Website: lowes
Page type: billing-address
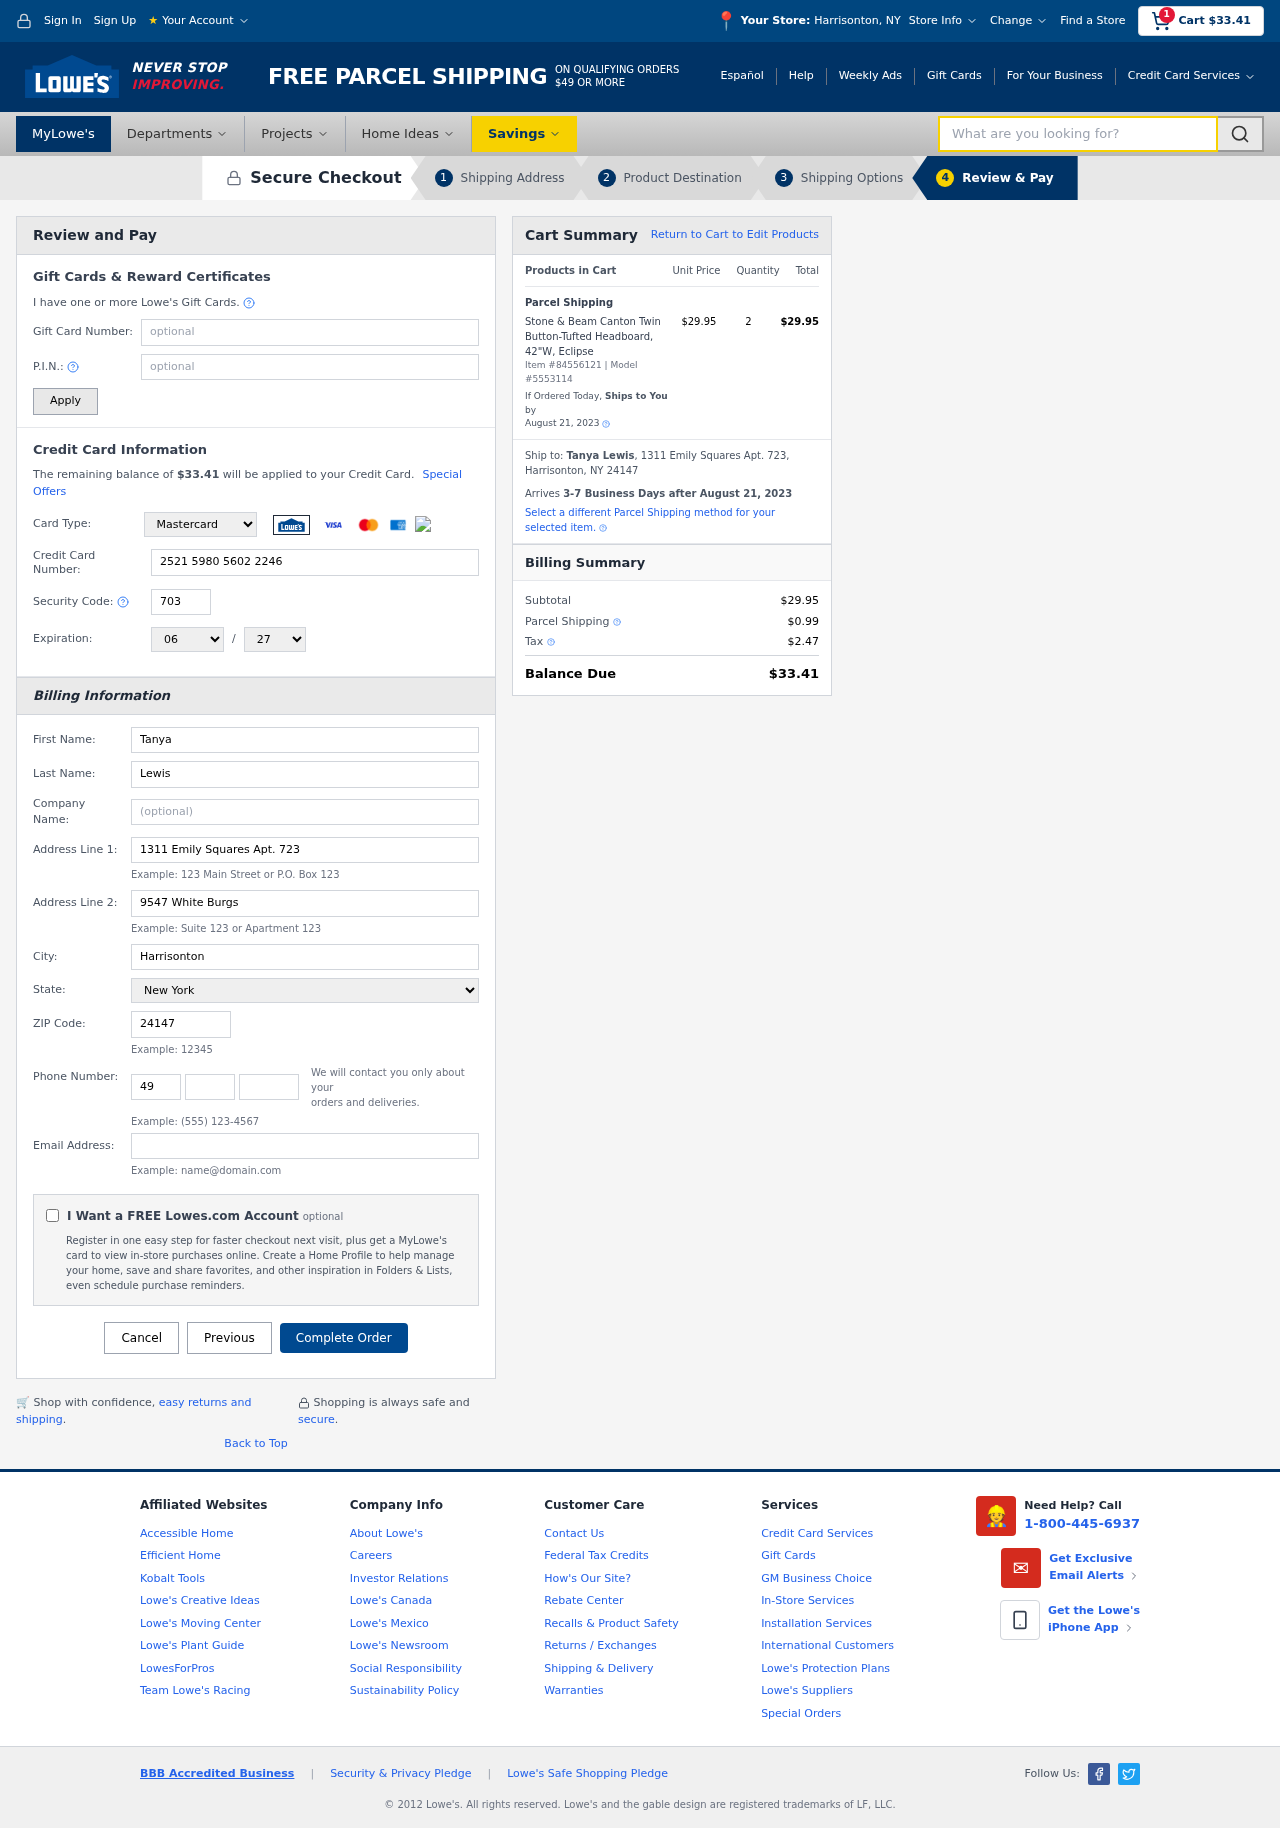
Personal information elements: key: PII_CARD_CVV
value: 703
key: PII_CARD_EXPIRY_MONTH
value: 06
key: PII_CARD_EXPIRY_YEAR
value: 27
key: PII_CARD_NUMBER
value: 2521 5980 5602 2246
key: PII_CARD_TYPE
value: Mastercard
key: PII_CITY
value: Harrisonton
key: PII_CITY_STATE
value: Harrisonton, NY
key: PII_EMAIL
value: tanya.lewis@gmail.com
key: PII_FIRSTNAME
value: Tanya
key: PII_FULLNAME
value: Tanya Lewis
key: PII_LASTNAME
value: Lewis
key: PII_PHONE_AREA
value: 492
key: PII_PHONE_PREFIX
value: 634
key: PII_PHONE_SUFFIX
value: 3714
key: PII_POSTCODE
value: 24147
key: PII_STATE
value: New York
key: PII_STREET
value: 1311 Emily Squares Apt. 723
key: PII_STREET2
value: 9547 White Burgs
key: PII_CITY_STATE_ZIP
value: Harrisonton, NY 24147
Product elements: key: PRODUCT1_NAME
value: Stone & Beam Canton Twin Button-Tufted Headboard, 42"W, Eclipse
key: PRODUCT1_PRICE
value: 29.95
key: PRODUCT1_QUANTITY
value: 2
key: PRODUCT_ITEM_NUMBER
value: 84556121
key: PRODUCT_MODEL_NUMBER
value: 5553114
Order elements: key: ORDER_SUBTOTAL
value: $33.41
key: ORDER_TOTAL
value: $33.41
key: ORDER_SHIPPING_DATE
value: August 21, 2023
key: ORDER_SUBTOTAL
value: $29.95
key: ORDER_DELIVERY_DATE
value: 3-7 Business Days after August 21, 2023
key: ORDER_SHIPPING_DATE2
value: August 21, 2023
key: ORDER_SUBTOTAL2
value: $29.95
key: ORDER_SHIPPING_COST
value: $0.99
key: ORDER_TAX
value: $2.47
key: ORDER_TOTAL2
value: $33.41
Search elements: key: HEADER_SEARCH
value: What are you looking for?